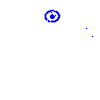
Particle: pion